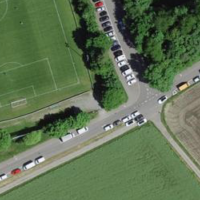
EUNIS habitat code: 53
Species observed at this site:
Sambucus nigra